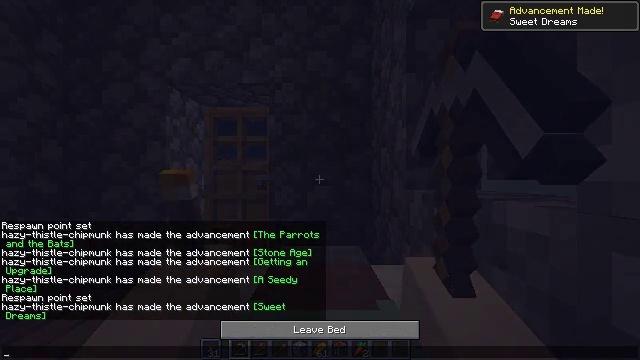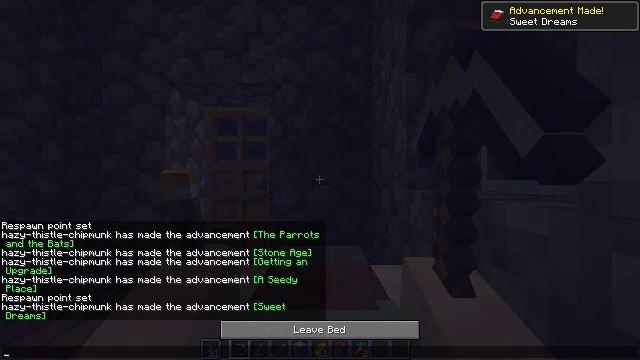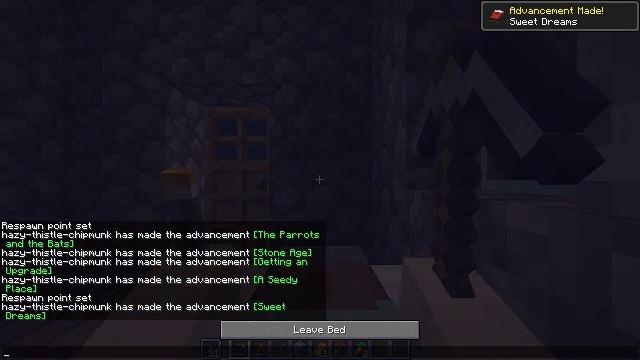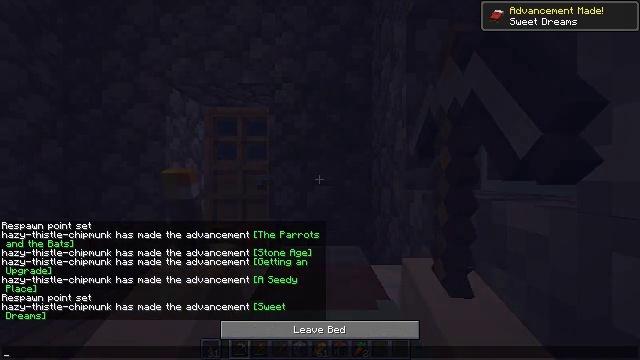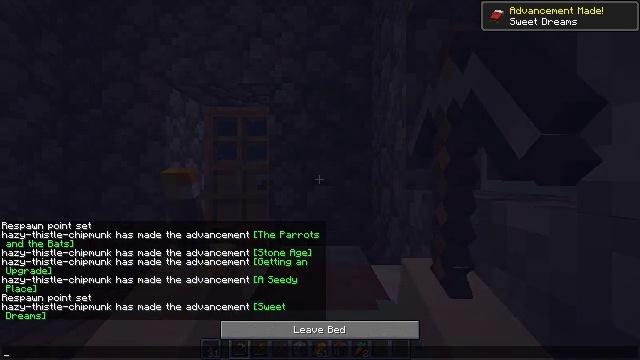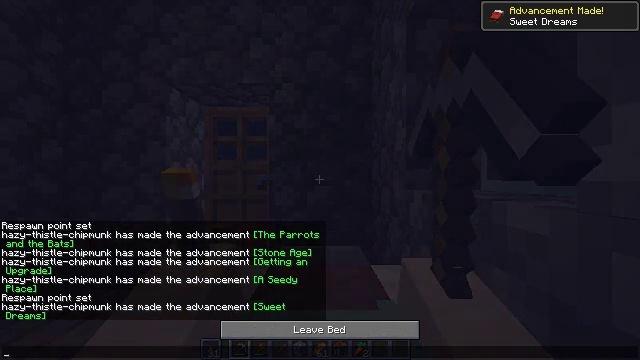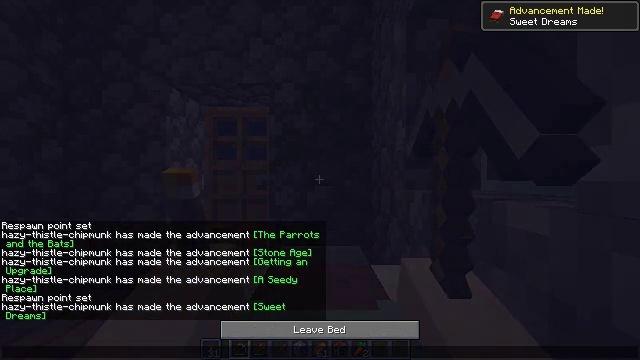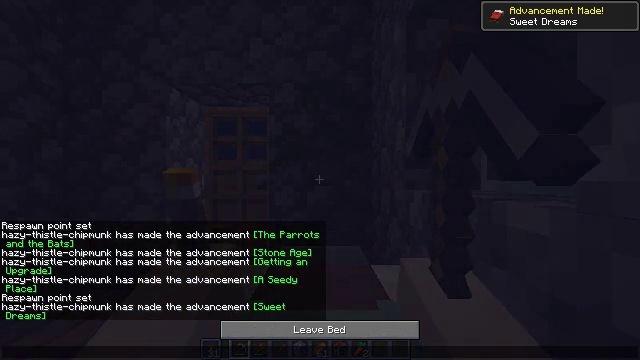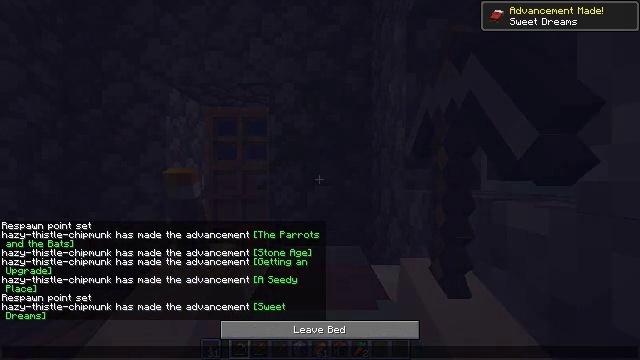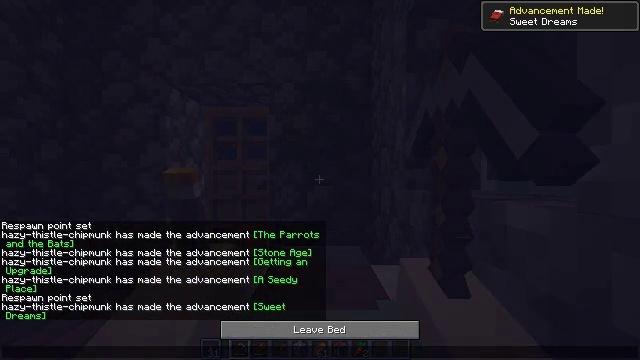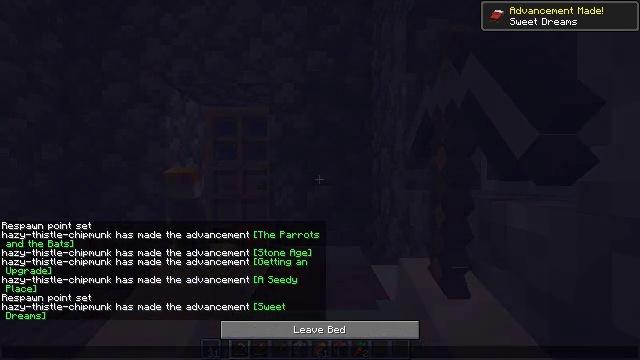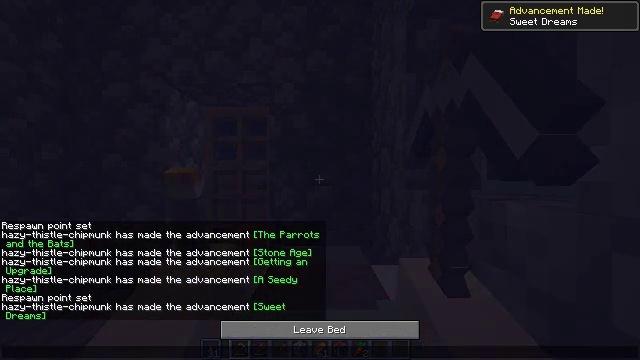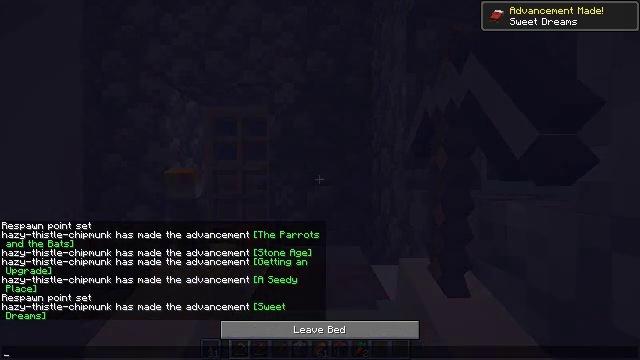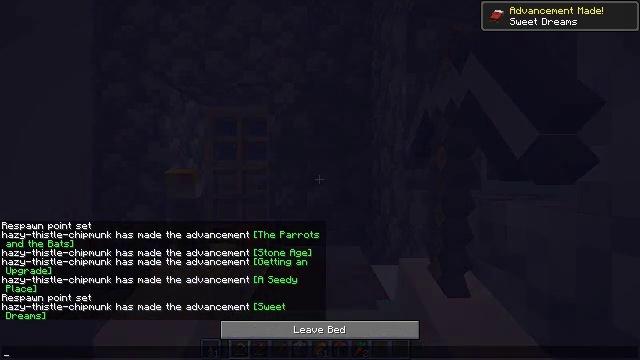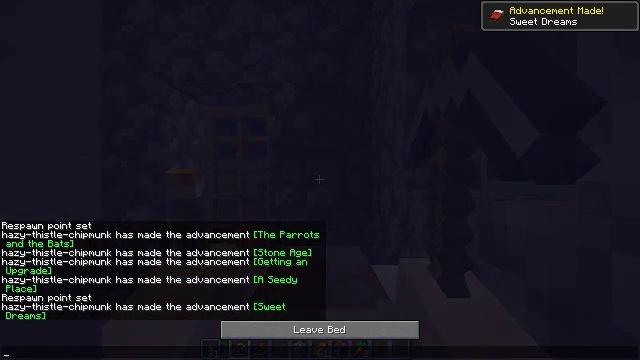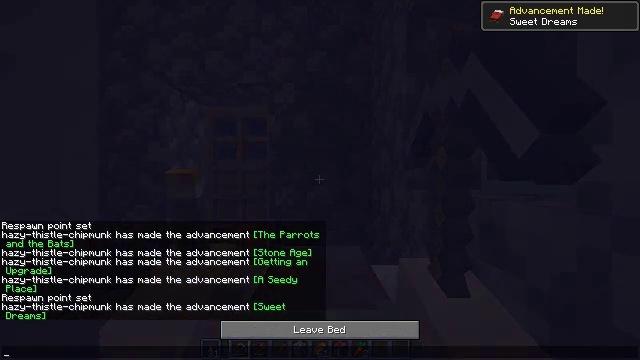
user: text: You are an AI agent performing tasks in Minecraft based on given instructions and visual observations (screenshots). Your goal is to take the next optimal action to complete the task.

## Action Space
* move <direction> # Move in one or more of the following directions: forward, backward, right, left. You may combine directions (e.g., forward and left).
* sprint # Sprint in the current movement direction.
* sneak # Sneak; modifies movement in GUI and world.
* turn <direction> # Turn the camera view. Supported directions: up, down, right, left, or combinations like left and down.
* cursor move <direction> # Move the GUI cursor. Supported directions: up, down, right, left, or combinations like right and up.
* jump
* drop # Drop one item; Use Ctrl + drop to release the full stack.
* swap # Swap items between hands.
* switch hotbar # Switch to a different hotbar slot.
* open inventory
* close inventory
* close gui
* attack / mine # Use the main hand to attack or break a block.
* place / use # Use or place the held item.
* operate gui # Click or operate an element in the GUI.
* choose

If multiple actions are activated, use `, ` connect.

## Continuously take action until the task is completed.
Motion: motion action
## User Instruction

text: Gather the wall torch from the wall.
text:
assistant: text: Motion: no_op
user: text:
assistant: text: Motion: no_op
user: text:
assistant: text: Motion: no_op
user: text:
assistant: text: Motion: no_op
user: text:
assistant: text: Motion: no_op
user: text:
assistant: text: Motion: no_op
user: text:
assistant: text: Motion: no_op
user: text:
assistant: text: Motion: no_op
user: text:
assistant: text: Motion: no_op
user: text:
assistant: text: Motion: no_op
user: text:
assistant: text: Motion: no_op
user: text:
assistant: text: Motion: no_op
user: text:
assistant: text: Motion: no_op
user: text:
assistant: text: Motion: no_op
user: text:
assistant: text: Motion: no_op
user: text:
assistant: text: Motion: no_op
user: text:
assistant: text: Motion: no_op
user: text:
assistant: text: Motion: close gui
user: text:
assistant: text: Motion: no_op
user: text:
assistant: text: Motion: no_op
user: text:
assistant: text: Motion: no_op
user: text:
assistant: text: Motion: no_op
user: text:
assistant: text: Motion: no_op
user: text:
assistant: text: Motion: no_op
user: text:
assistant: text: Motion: no_op
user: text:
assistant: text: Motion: no_op
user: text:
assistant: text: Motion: no_op
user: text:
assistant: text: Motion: turn left and up
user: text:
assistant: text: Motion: turn left and down
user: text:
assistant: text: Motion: turn left and down